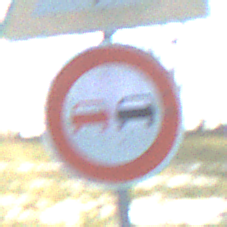
Verkehrszeichen: Ueberholverbot
Zusatzzeichen oben: ReiterRechts
Umgebung: Outdoor, Nature
Tageszeit: MorningAfternoon
Wetter: Clear
Licht: Natural
Jahreszeit: Winter
Kontrast: HighContrast